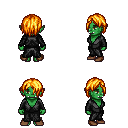
a pixel art fantasy rpg character, female body template, orc, green skin, gray robe, magenta pants, light blonde bangs hairstyle, brown shoes, four views (front, back, left, right), 2x2 character sprite sheet, small pixel art, hard edges, no anti-aliasing